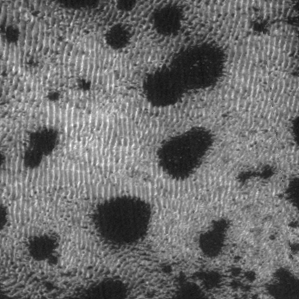
Label: frost